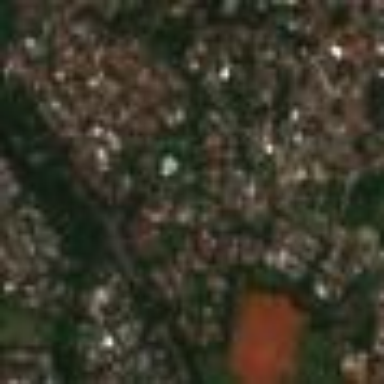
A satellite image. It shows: Residential area with houses.